Aerial crown-view tile of a tropical tree (Barro Colorado Island, Panama), acquired 20250217:
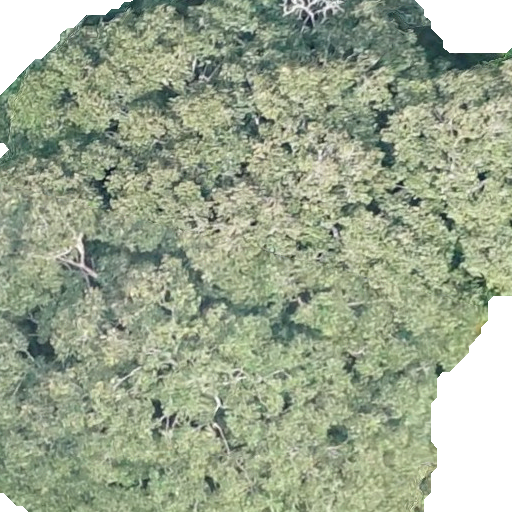
Species: Dipteryx oleifera
GBIF accepted scientific name: Dipteryx oleifera
Crown area: 470.985 m²